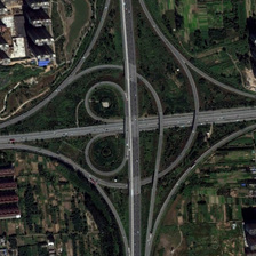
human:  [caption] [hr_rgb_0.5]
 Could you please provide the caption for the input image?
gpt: Some buildings and many green trees are close to four nested circular bridges.

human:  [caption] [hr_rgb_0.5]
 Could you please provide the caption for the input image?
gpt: Some buildings and many green trees are near the overpass, shaped like four nested circles.

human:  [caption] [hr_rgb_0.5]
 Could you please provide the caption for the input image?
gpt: Some buildings and many green trees are close to the viaduct and form four nested circles.

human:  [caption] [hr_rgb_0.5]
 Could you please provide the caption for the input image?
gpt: Some buildings and many green trees are close to a viaduct and consist of four nested circles.

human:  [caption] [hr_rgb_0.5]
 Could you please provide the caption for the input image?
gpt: Some buildings and many green trees are close to a viaduct, which is shaped like four nested circles.